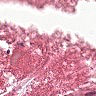
Metastatic tissue present: no